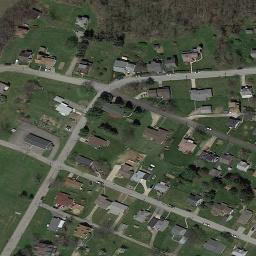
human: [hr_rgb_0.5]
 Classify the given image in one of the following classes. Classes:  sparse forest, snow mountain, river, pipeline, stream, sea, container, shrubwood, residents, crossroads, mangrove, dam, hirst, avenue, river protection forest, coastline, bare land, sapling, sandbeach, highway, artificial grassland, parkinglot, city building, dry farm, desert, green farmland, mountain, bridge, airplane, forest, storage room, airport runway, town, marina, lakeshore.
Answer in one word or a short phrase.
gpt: town